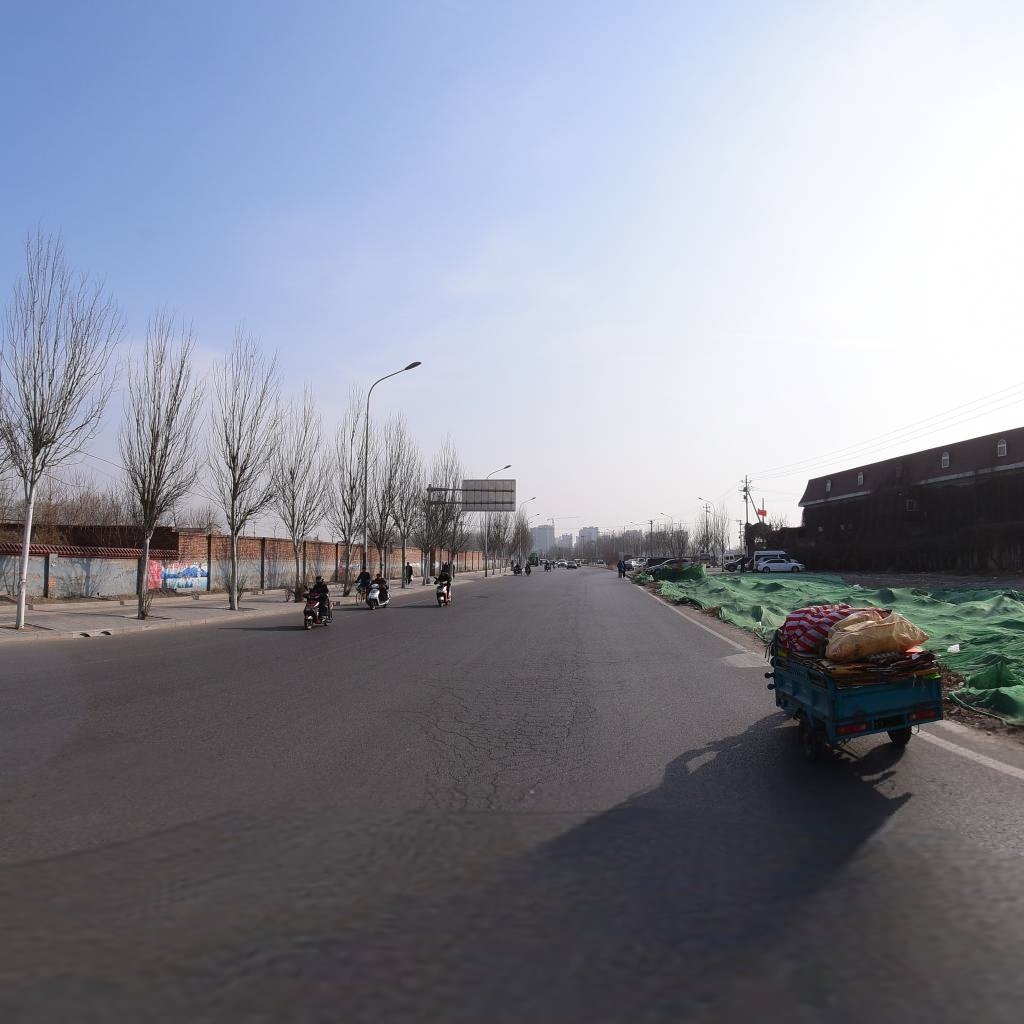
Region: Chaoyang
Road damage annotations: alligator crack